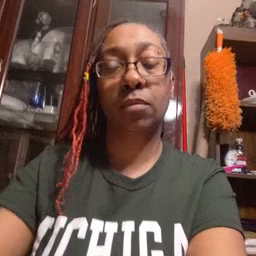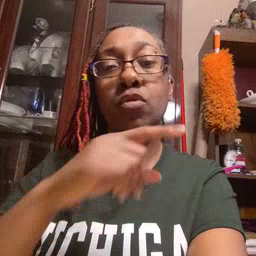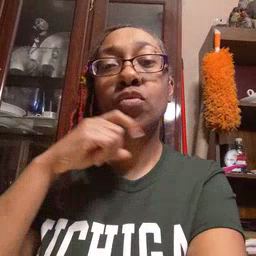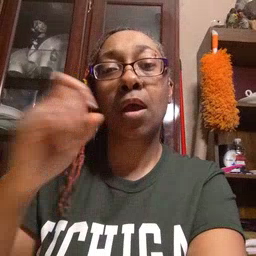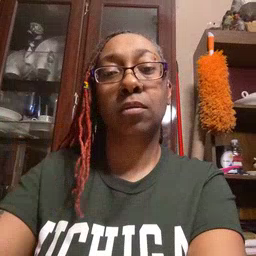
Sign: dry